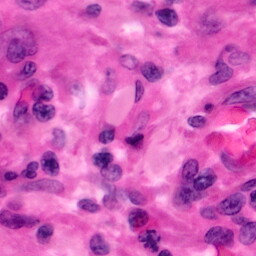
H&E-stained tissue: Pancreatic